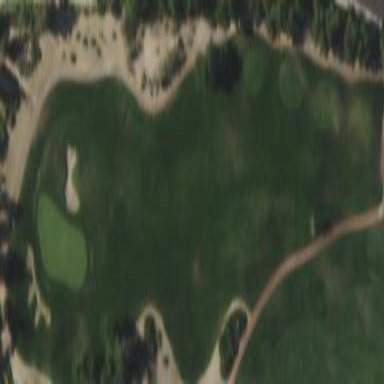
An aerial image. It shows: Rough grassy area used for golf.